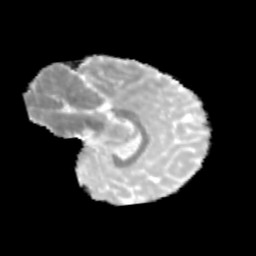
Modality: MD
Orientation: sagittal
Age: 12
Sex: male
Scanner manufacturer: siemens
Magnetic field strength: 3 T
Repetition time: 3.8 s
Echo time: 0.07 s